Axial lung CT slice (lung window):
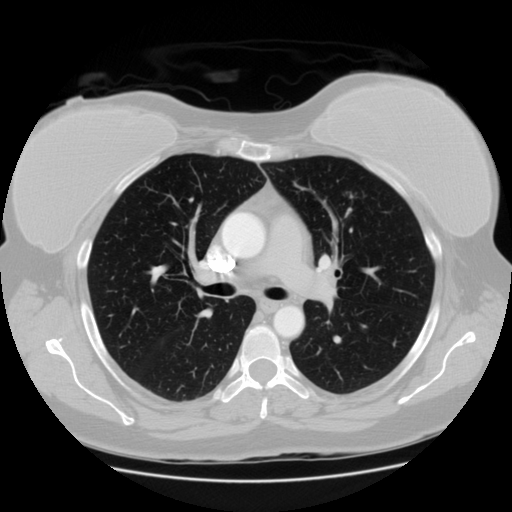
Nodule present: no